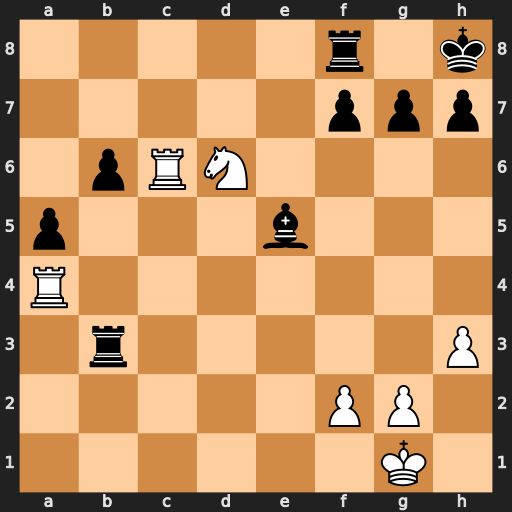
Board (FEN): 5r1k/5ppp/1pRN4/p3b3/R7/1r5P/5PP1/6K1
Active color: w
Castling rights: -
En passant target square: -
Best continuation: Nxf7+ Kg8 Nxe5 Rb1+ Kh2